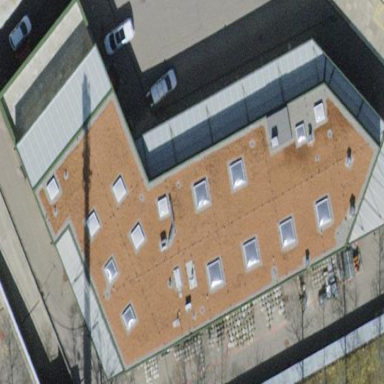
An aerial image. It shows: Building with tiled roof.